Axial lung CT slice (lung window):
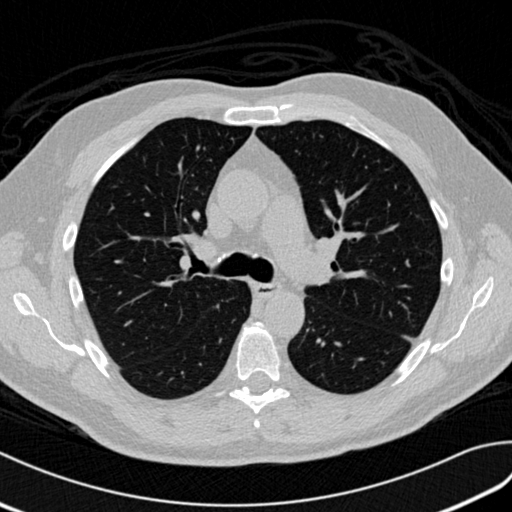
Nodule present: no